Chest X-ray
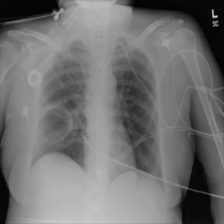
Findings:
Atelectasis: negative
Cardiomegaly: negative
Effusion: negative
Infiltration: negative
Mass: negative
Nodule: negative
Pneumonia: negative
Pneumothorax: negative
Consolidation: negative
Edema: negative
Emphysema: negative
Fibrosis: negative
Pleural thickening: negative
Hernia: negative